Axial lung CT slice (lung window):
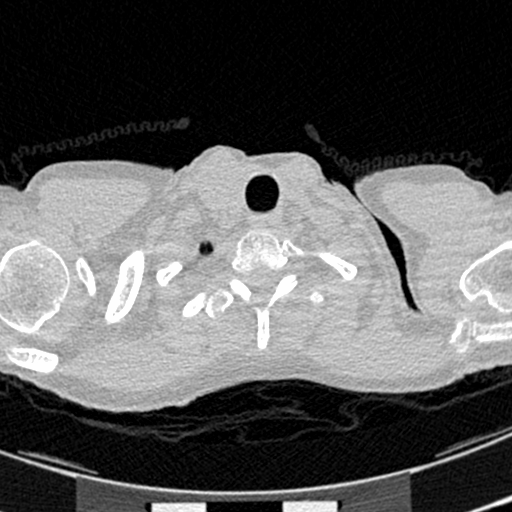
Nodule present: no